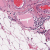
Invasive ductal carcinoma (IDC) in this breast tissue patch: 1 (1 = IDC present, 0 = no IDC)